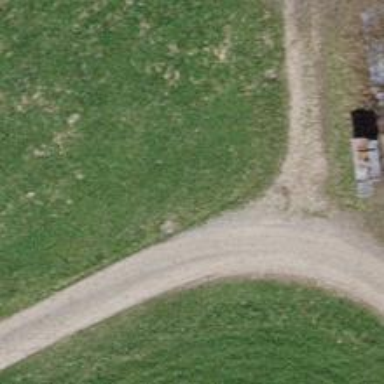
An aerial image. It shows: Track with grade 2 gravel surface.